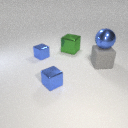
small blue metal cube to the right of small blue metal cube